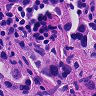
Metastatic tissue present: yes